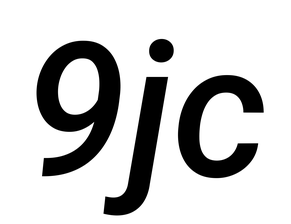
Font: Roboto-Italic_Medium_Italic